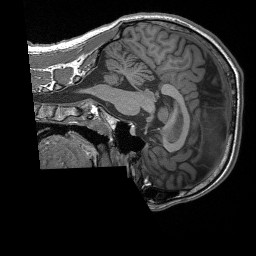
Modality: T1w
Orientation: sagittal
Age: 28
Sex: male
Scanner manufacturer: siemens
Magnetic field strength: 3 T
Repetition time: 1.56 s
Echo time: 0.00207 s